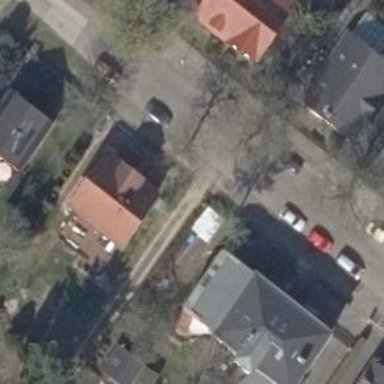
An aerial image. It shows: Residential road.